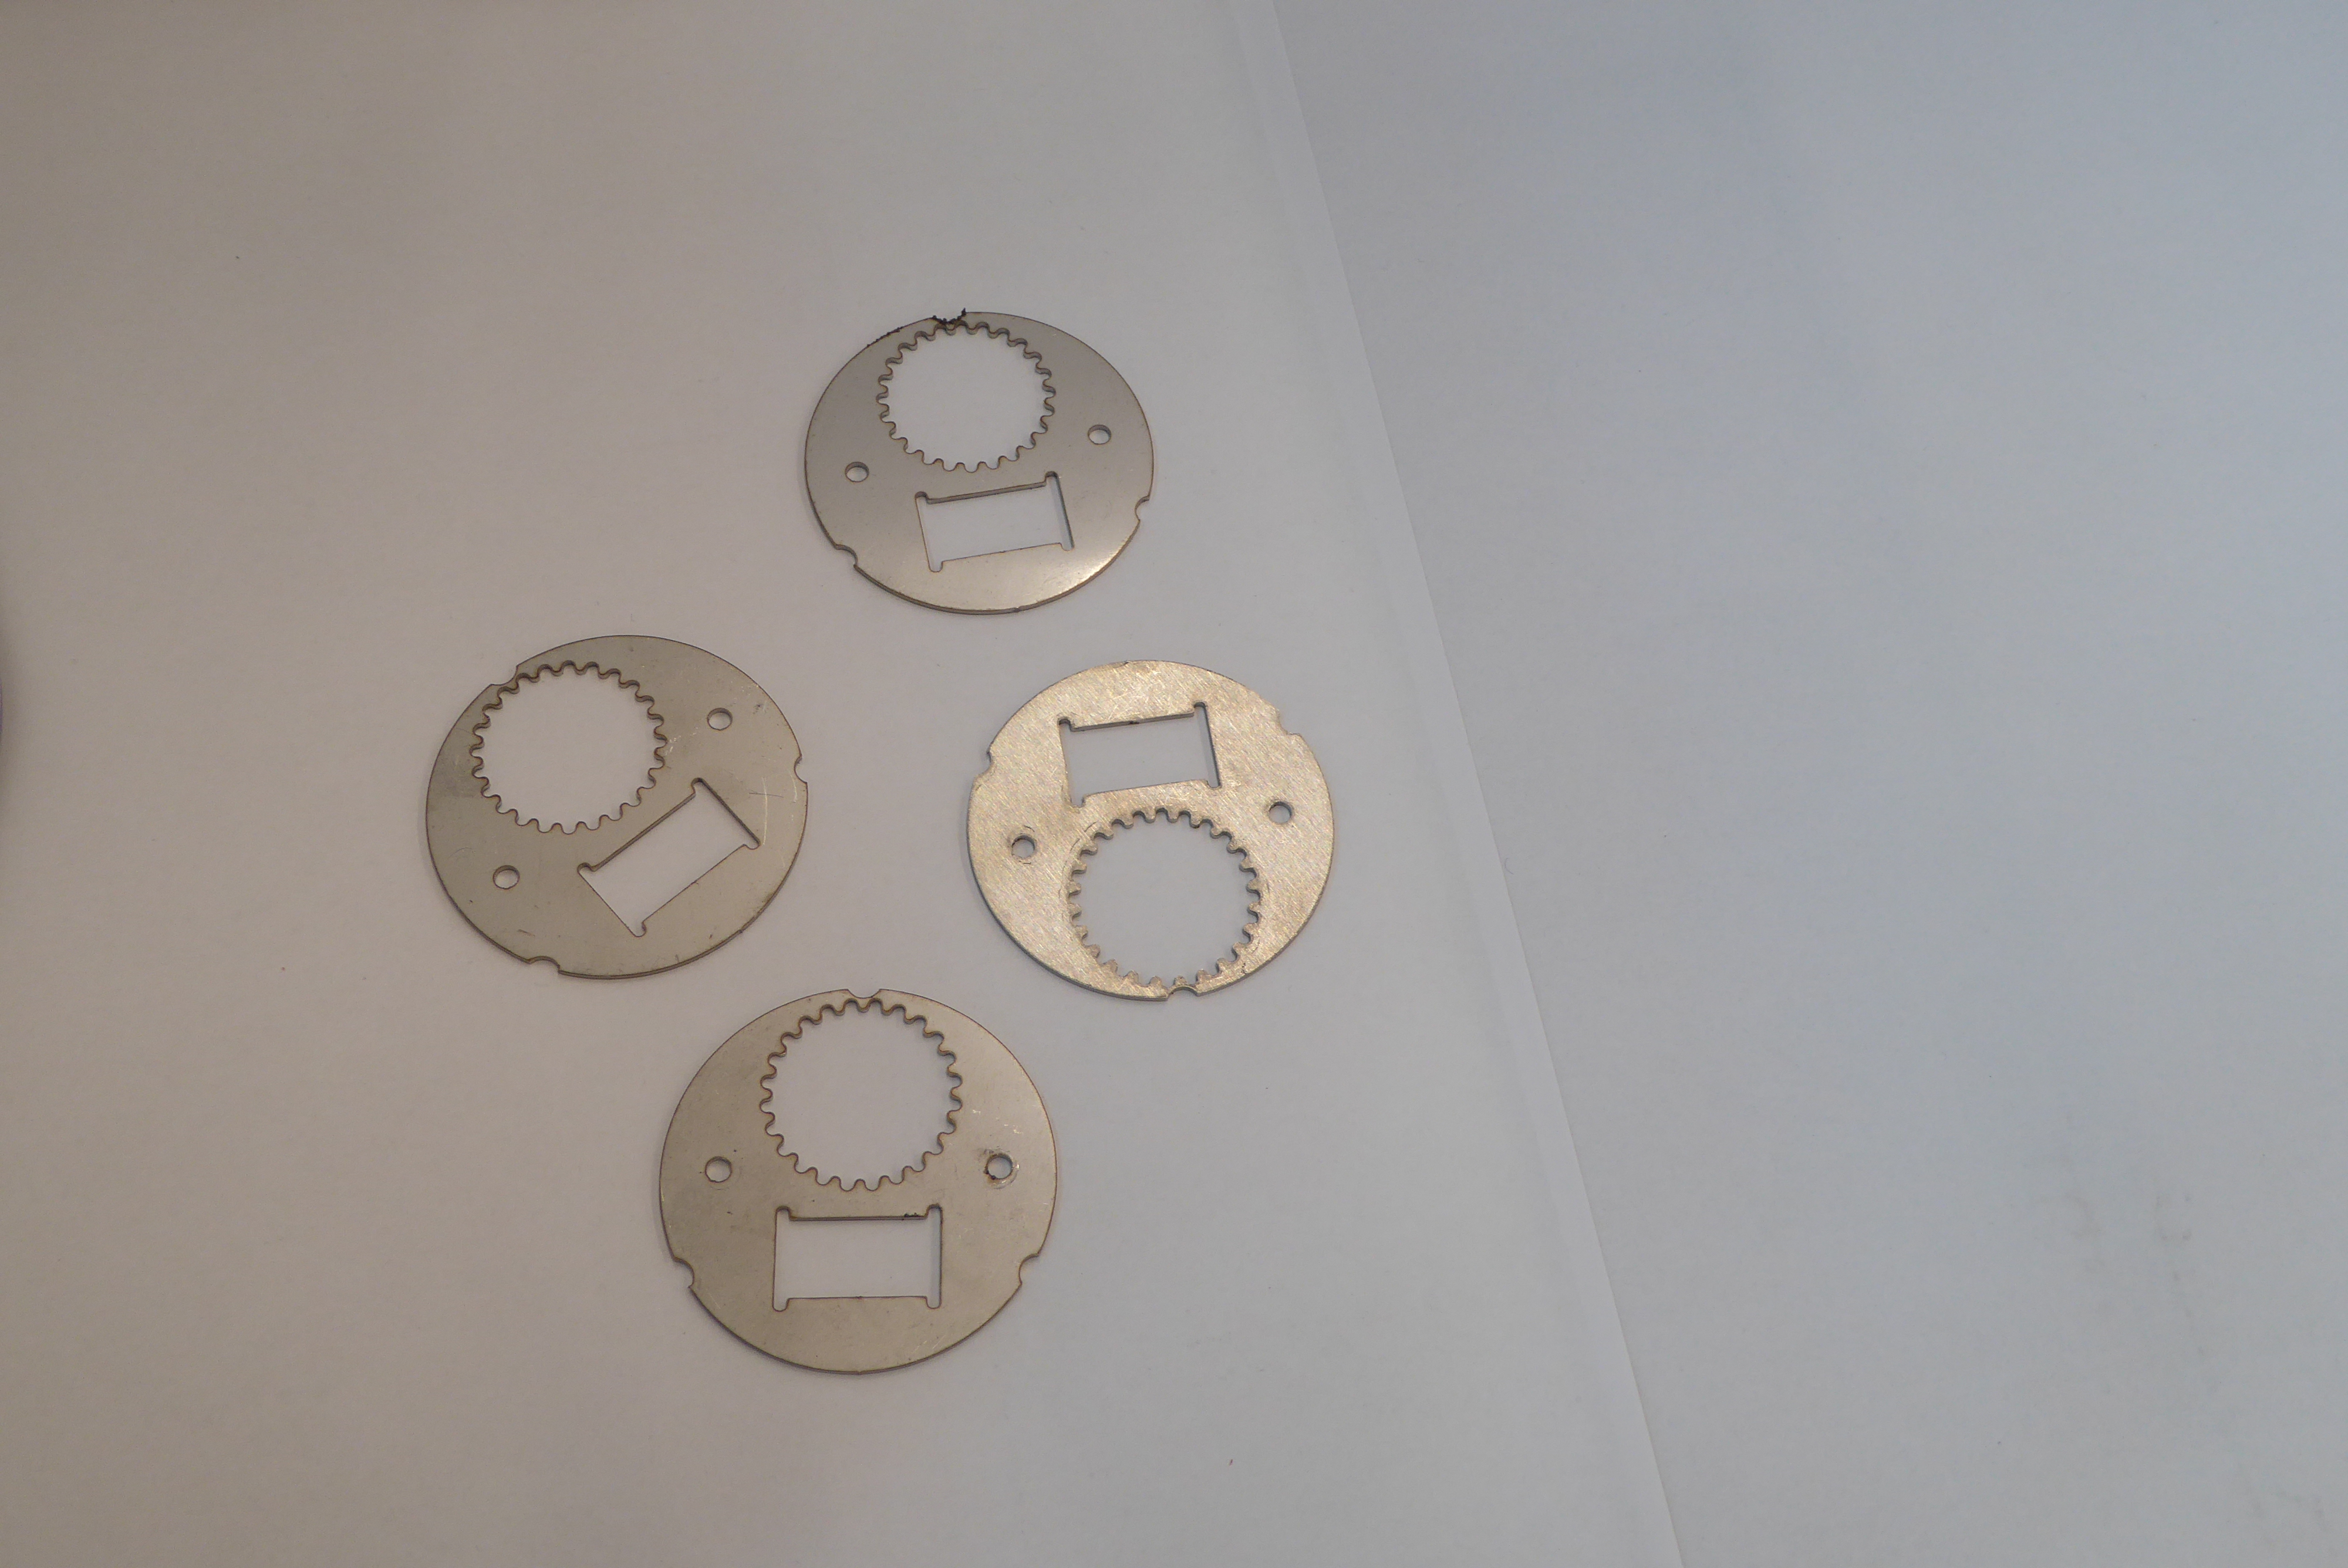
Label: Bottle Opener - Inlay